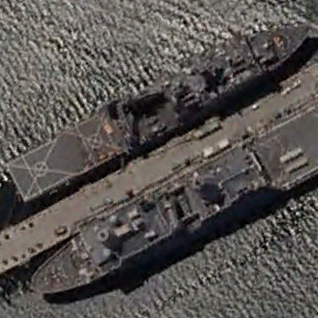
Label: combat